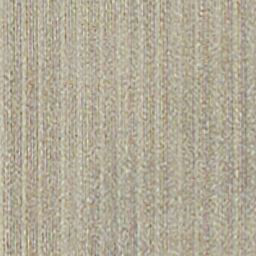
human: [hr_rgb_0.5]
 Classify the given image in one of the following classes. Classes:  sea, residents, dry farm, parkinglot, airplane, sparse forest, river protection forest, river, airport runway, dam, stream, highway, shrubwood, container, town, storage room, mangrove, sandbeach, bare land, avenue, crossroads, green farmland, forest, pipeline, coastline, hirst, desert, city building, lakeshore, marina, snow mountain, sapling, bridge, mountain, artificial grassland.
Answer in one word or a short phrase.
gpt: dry farm